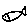
Label: fish